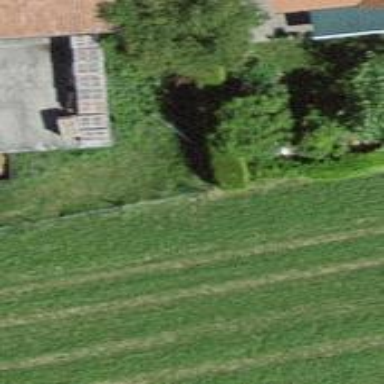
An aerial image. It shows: Hedge barrier.